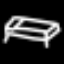
Label: bed